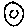
Label: circle